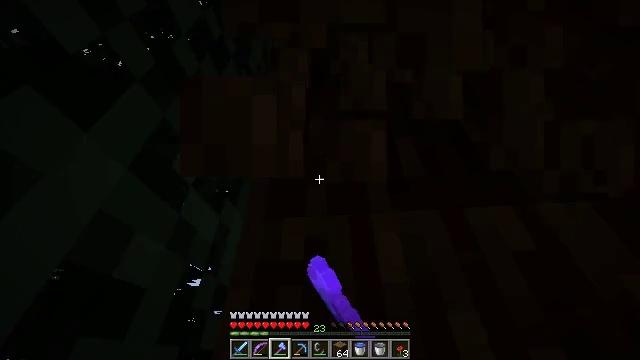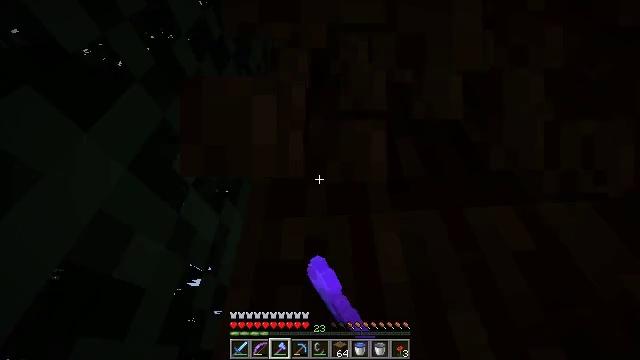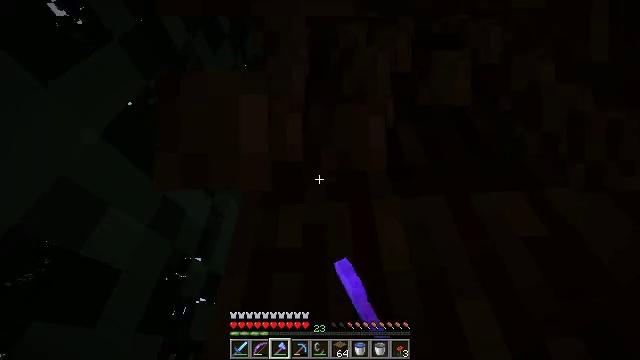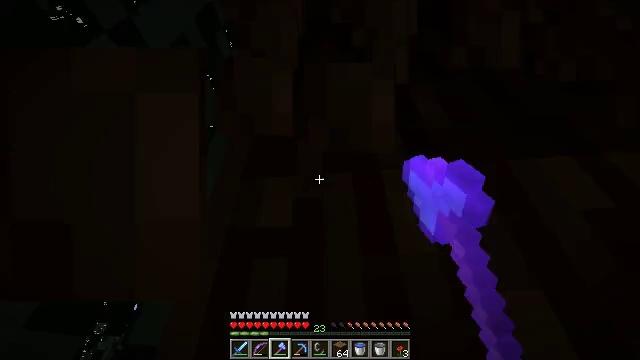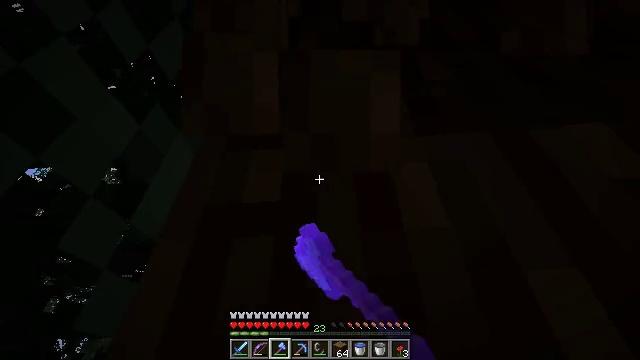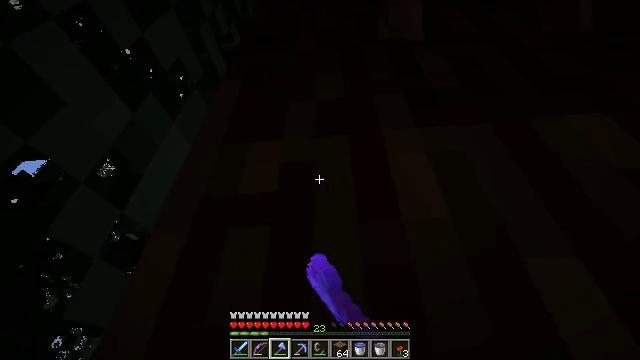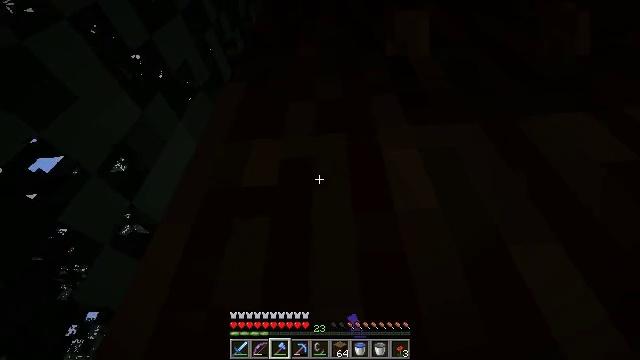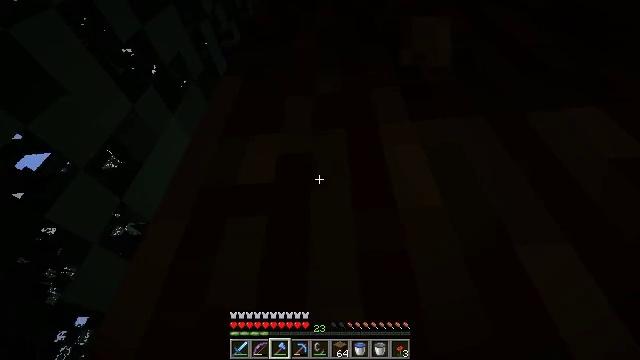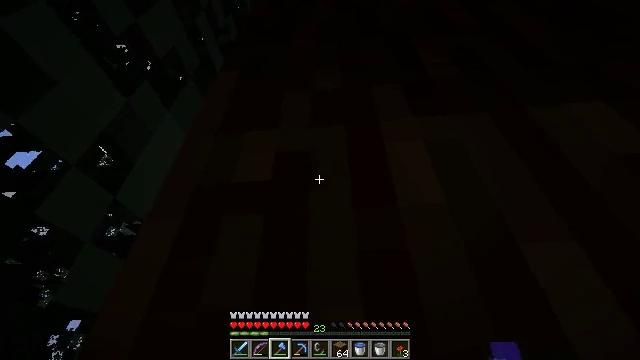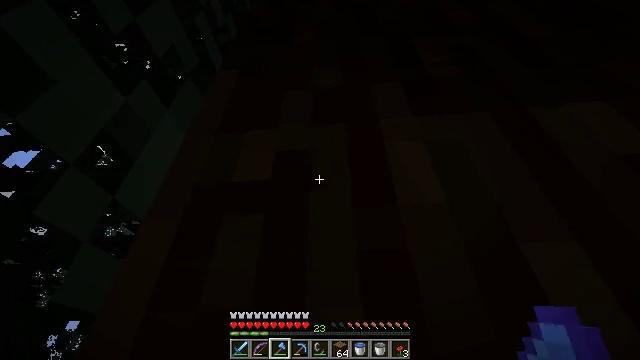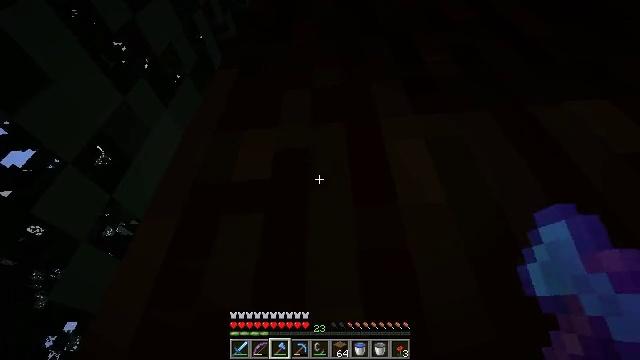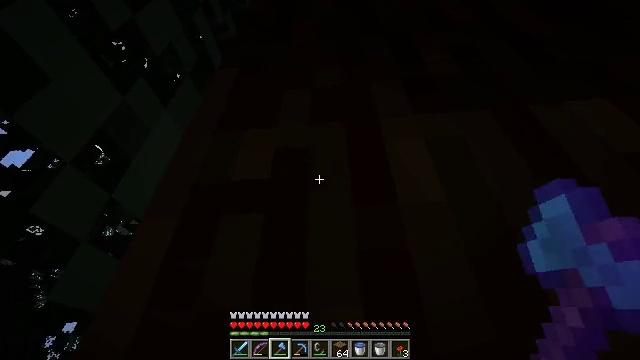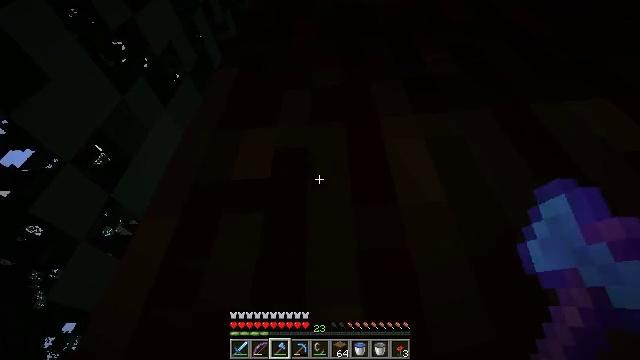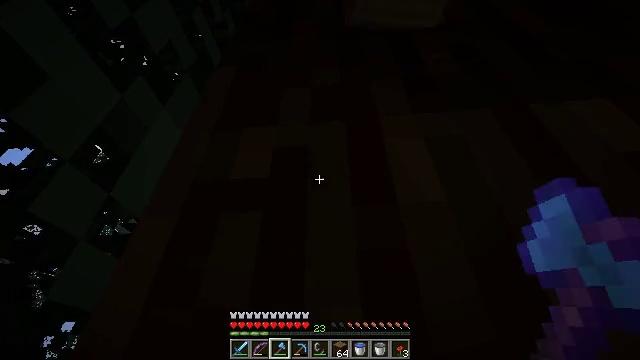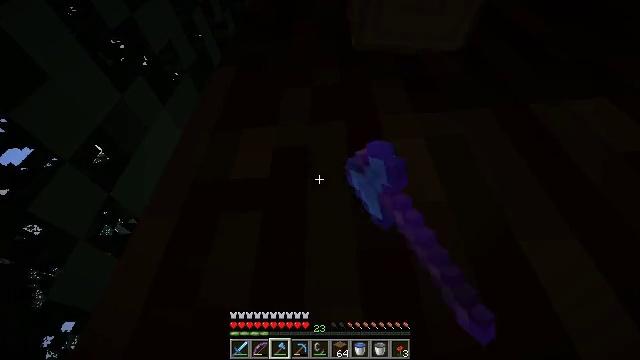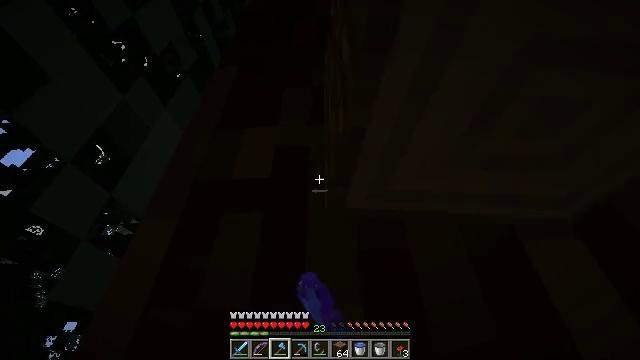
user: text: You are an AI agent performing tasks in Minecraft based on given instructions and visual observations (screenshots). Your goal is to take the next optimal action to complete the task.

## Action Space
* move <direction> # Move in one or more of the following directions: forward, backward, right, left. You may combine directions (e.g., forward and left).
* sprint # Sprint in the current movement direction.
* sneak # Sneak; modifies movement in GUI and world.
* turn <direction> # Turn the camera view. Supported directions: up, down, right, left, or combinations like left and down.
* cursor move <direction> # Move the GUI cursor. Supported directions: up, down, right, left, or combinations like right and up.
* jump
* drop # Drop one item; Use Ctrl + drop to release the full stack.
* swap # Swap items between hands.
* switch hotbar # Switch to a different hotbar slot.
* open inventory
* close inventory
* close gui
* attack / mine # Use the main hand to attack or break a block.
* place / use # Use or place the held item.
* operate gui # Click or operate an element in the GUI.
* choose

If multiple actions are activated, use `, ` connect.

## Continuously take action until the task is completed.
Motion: motion action
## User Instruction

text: Gather spruce log by chopping the tree.
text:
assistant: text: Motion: move forward and move left, sprint, attack / mine
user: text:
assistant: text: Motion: move forward and move left, sprint, turn right and down, attack / mine
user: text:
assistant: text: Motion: no_op
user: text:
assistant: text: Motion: no_op
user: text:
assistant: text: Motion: no_op
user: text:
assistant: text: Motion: no_op
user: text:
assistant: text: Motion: no_op
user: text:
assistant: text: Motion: no_op
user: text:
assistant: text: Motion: no_op
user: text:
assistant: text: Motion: no_op
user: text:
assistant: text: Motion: no_op
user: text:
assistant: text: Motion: no_op
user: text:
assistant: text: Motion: attack / mine
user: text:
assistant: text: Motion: attack / mine
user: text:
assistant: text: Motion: no_op
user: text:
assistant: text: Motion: no_op
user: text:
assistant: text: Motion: attack / mine
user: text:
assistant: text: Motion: move forward, turn right and down, attack / mine
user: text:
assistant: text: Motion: move forward, turn right and down, attack / mine
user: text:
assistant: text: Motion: move forward, turn down, attack / mine
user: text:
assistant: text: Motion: move forward, attack / mine
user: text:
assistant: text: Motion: turn right and up, attack / mine
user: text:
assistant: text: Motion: turn right and up, attack / mine
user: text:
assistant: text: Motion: turn up, attack / mine
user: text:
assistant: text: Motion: move forward, attack / mine
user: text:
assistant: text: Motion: move forward, attack / mine
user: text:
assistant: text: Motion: move forward, attack / mine
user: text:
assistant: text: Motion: move forward, sprint, attack / mine
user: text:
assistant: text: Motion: move forward, sprint, attack / mine, jump
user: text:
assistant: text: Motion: move forward, sprint, turn right, attack / mine, jump